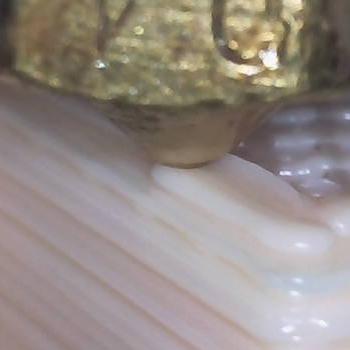
Flow rate: 300%